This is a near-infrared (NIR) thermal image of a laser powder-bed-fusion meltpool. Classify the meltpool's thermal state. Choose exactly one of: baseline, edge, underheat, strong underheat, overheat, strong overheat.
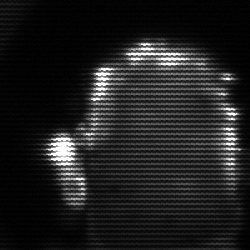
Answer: baseline